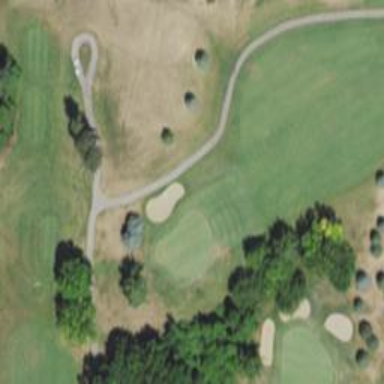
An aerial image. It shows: View of golf hole.